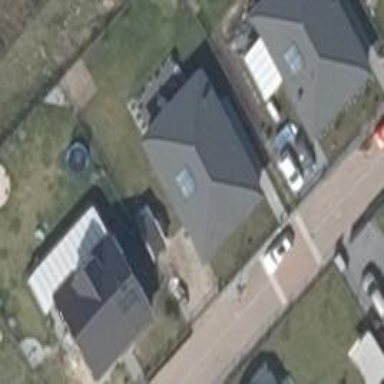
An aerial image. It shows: Detached building with hipped roof.